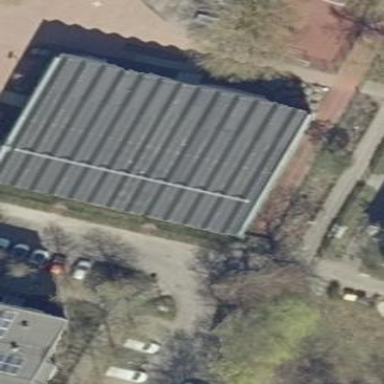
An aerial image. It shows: Building with sports hall used for leisure activities.